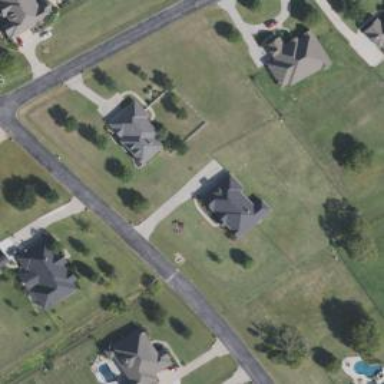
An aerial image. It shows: Driveway leading to service road.